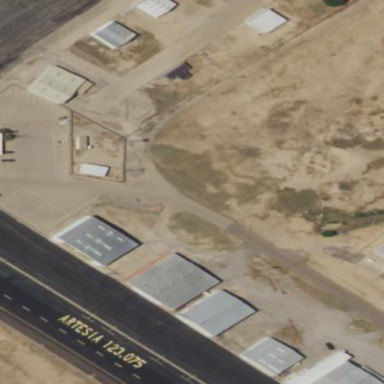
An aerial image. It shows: Asphalt apron at the airport.